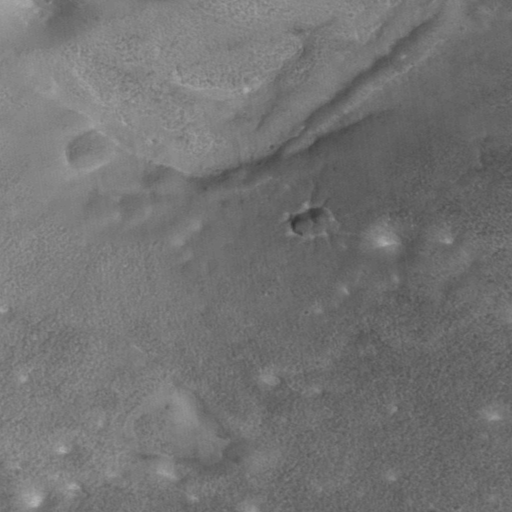
Classes present: Background